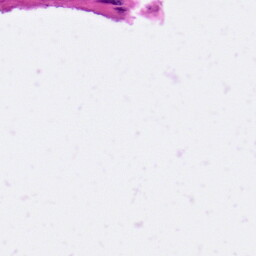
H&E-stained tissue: Pancreatic